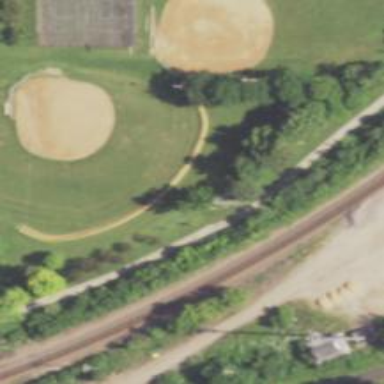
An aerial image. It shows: Dirt baseball pitch for leisure and sports.